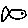
Label: fish